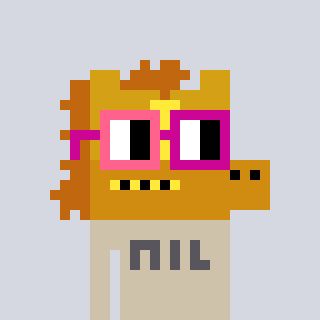
a pixel art character with square pink and red glasses, a yellow horse-shaped head and a bege-colored body on a cool background